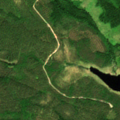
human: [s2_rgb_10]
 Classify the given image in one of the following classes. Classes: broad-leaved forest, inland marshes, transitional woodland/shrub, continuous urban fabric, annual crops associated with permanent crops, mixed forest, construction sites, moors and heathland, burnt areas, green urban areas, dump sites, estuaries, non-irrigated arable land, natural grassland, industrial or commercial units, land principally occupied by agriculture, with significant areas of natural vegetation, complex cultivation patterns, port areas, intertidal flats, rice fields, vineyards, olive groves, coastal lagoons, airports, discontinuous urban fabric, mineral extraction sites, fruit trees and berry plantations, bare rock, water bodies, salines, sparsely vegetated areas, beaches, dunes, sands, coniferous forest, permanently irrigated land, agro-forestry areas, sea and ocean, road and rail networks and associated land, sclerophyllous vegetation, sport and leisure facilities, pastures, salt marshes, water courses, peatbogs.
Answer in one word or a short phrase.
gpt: coniferous forest, mixed forest, transitional woodland/shrub